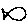
Label: fish